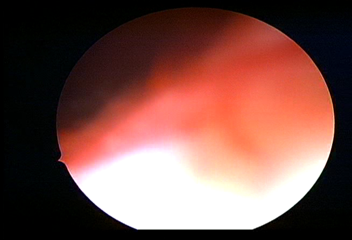
Modality: WLC
Class: Normal mucosa
Bladder cancer association: No